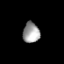
Tissue: prostate
Cell type: Epithelial cells
Senescence score: 0.1973
Nuclear area (px): 338
Mean DAPI intensity: 157.749